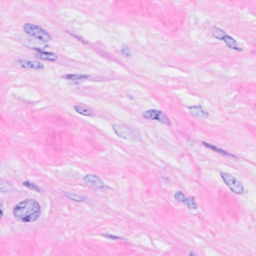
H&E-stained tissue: Breast